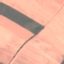
Land use / land cover: AnnualCrop